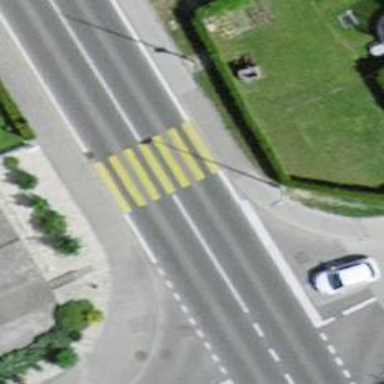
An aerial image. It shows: Zebra crossing on the road.